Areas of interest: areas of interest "West Xinghua Street Artificial Turf Football Field"
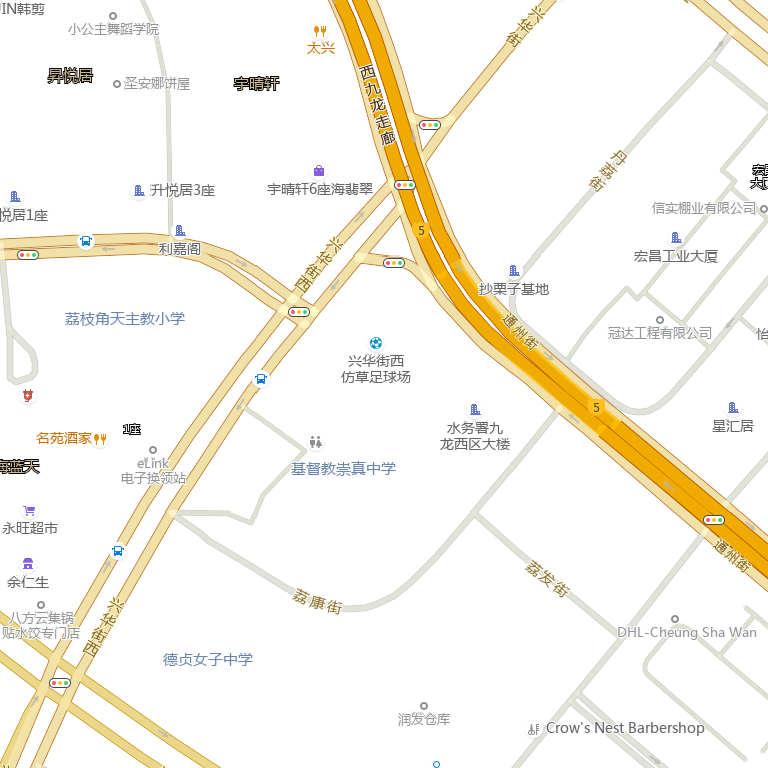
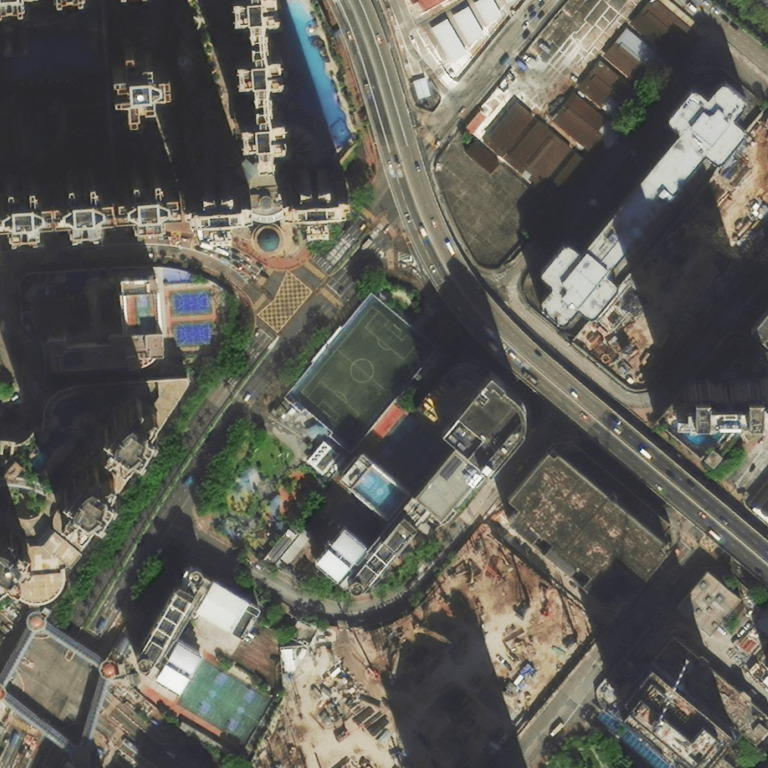